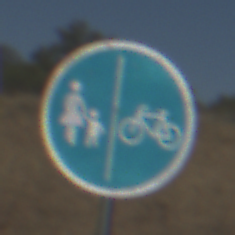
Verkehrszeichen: GetrennterRadUndGehwegRadwegRechts
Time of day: Midday
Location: Outdoor (RoadRail)
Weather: Clear
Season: Summer
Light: Natural